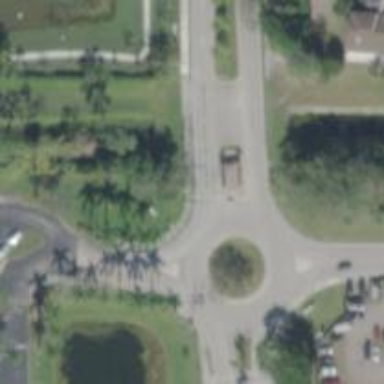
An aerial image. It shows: Unclassified road featuring roundabout.